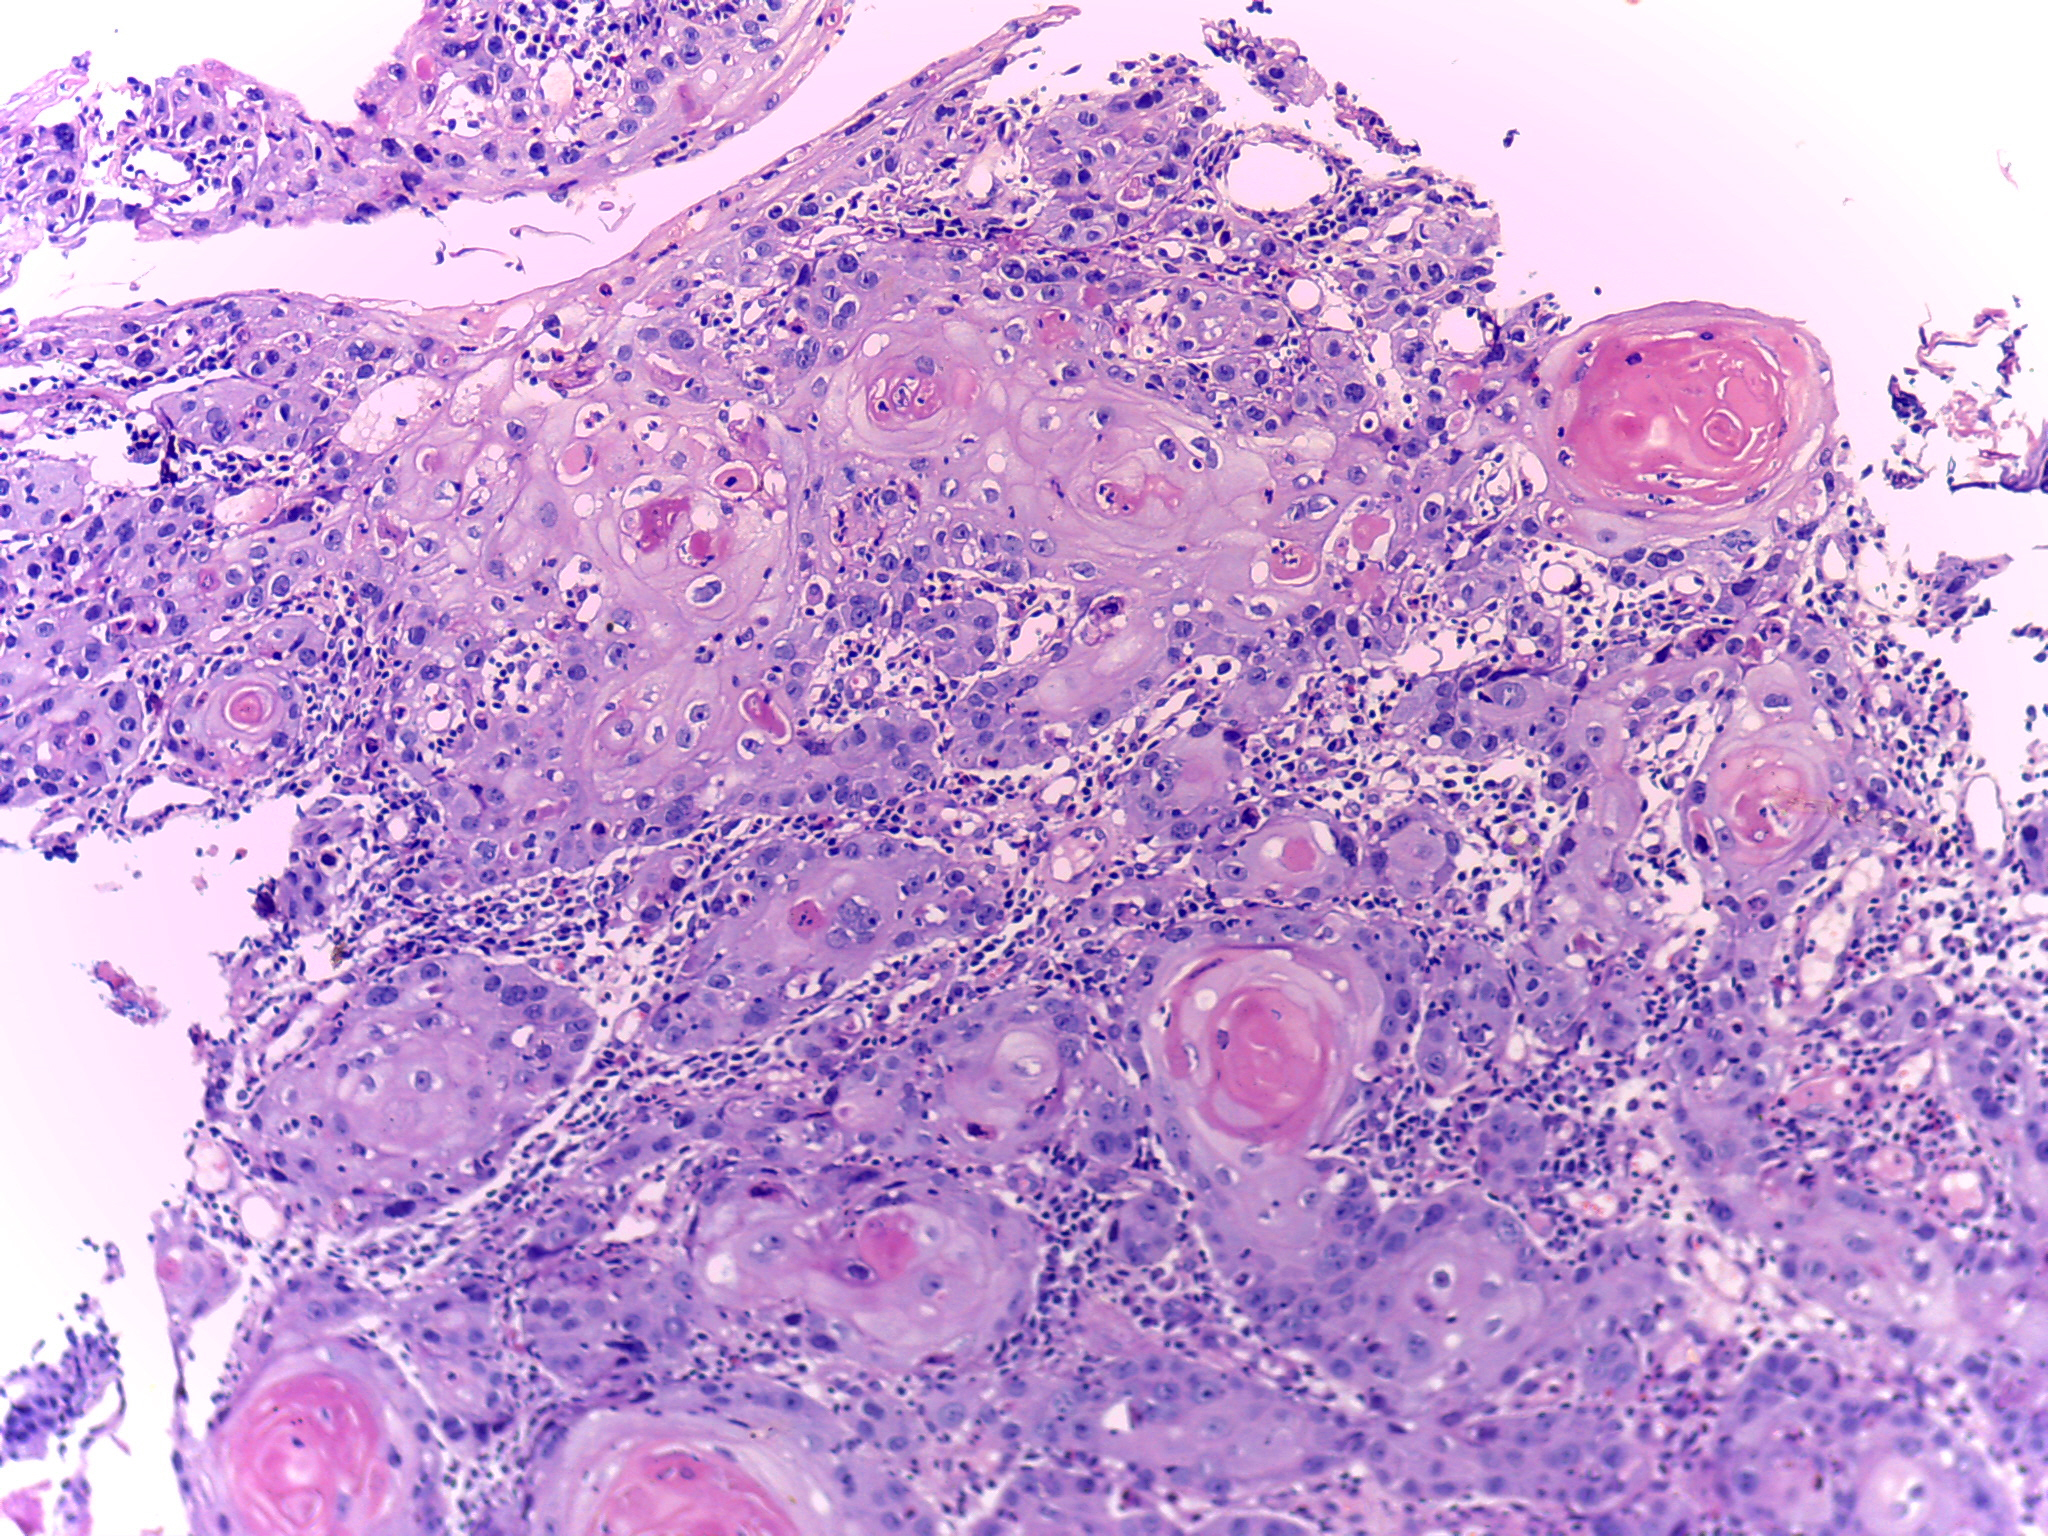
Diagnosis: OSCC